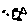
Label: fish